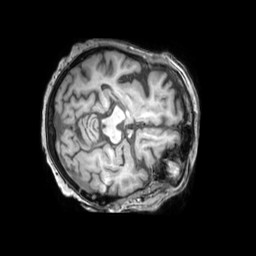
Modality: T1w
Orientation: axial
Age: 68
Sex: female
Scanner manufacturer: philips
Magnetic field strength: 3 T
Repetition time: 0.009854 s
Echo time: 0.004604 s